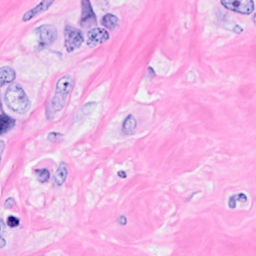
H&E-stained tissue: Breast